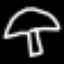
Label: mushroom